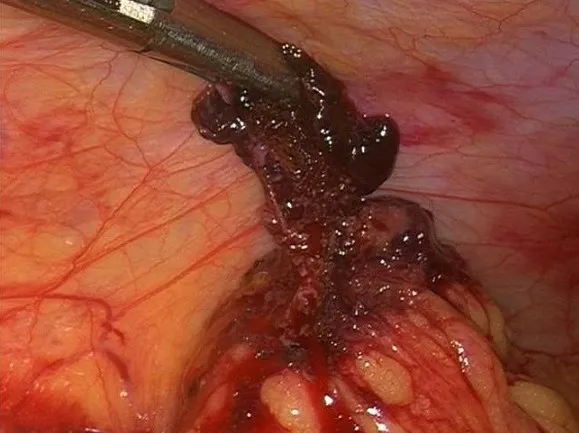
Friable mass of about 30 mm removed by forceps and bipolar scissors.
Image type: medical_photograph (other_medical_photograph)